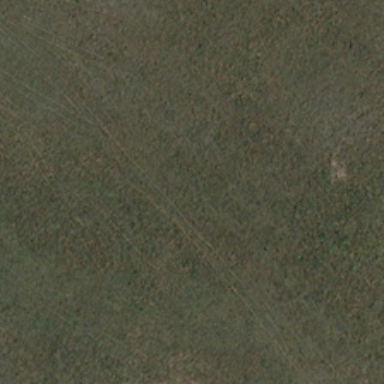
There is a meadow of green and brown .